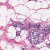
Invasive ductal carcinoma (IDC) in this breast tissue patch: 1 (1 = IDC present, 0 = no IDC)